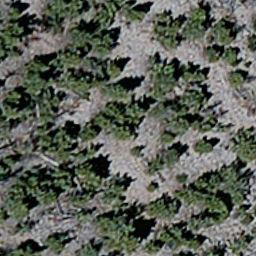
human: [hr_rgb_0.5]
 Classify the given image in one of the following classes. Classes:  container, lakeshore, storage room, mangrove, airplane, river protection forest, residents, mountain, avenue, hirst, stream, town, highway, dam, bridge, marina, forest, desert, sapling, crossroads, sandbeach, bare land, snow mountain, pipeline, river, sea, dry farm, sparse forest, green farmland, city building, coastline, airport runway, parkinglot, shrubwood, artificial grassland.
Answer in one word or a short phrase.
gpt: sparse forest